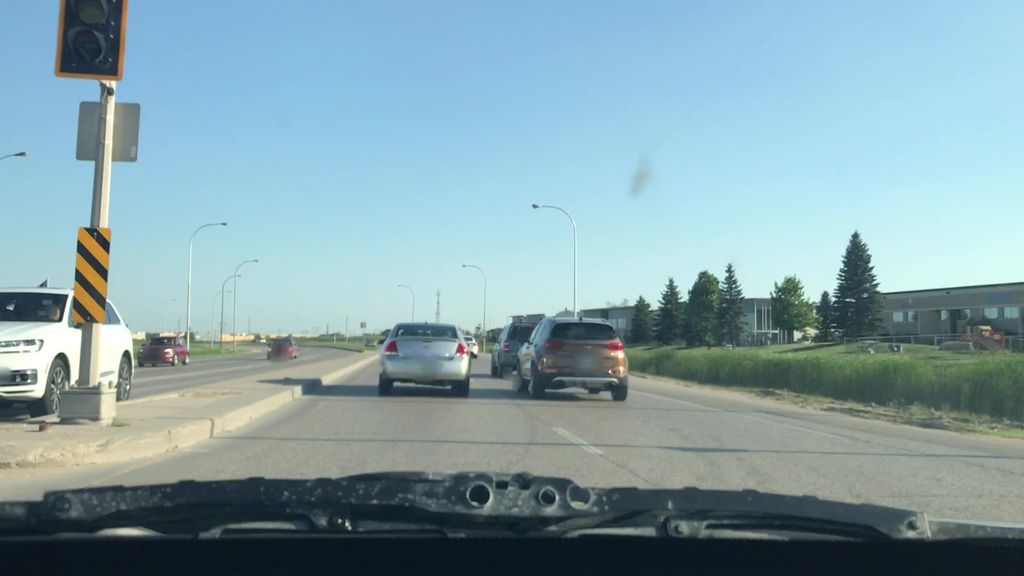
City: winnipeg